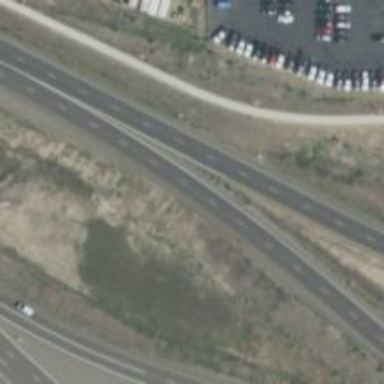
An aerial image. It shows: Expressway with asphalt surface. The highway is classified as trunk and has grade1 tracktype.